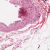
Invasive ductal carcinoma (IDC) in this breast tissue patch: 0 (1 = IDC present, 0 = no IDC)